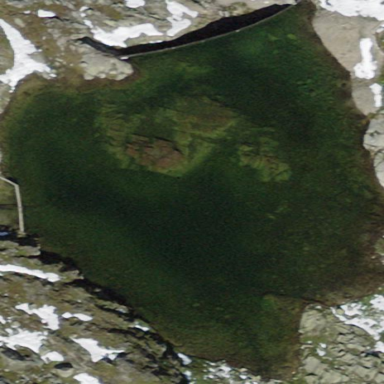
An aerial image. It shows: Pond surrounded by natural water.